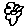
Label: flower